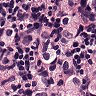
Metastatic tissue present: no